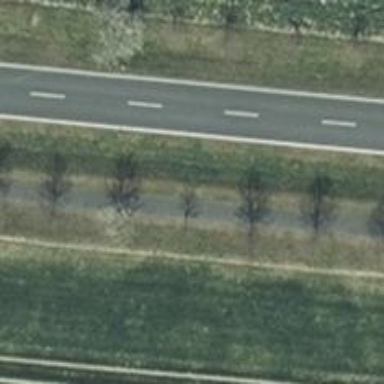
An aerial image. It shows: Deciduous broadleaved tree.